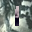
Label: 1